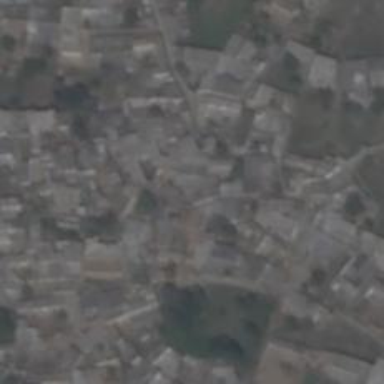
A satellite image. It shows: Village.